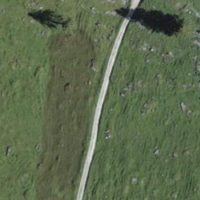
EUNIS habitat code: 24
Species observed at this site:
Neotinea ustulata